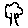
Label: tree